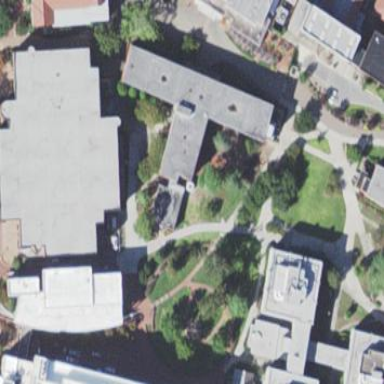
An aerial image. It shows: University building.